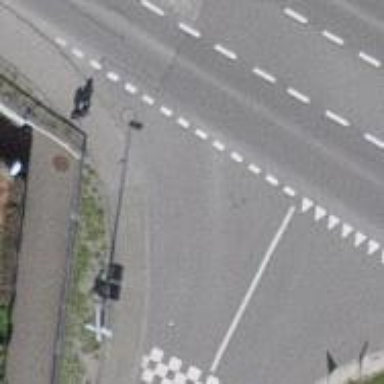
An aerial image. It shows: Footway with asphalt surface passing through tunnel.